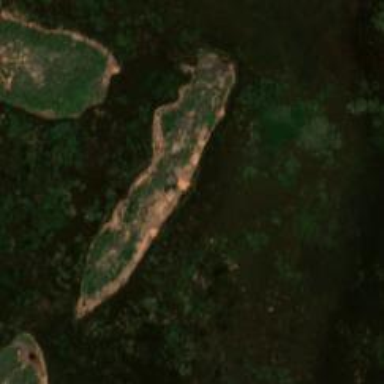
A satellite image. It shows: Islet covered with scrub vegetation.